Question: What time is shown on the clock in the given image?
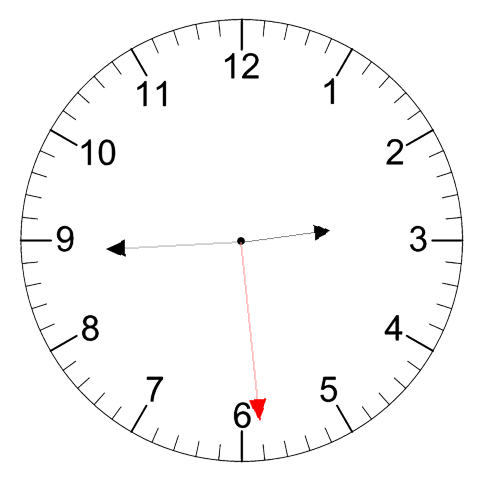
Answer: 02:44:29